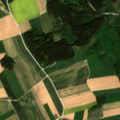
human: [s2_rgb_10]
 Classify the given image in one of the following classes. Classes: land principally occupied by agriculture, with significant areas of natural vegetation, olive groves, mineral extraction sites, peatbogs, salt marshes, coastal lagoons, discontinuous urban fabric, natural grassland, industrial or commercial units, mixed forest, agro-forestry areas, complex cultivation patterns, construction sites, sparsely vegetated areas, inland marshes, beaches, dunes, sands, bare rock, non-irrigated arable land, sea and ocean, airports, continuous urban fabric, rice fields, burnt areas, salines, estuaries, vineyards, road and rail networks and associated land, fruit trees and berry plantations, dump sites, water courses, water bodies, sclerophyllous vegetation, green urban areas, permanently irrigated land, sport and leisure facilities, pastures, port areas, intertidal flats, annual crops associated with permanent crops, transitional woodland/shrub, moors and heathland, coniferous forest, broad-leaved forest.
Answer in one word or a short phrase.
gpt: discontinuous urban fabric, non-irrigated arable land, broad-leaved forest, coniferous forest